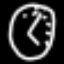
Label: clock